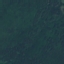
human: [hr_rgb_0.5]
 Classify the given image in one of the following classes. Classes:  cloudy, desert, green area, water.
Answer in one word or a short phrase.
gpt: green area